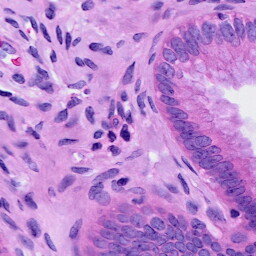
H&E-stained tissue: Cervix